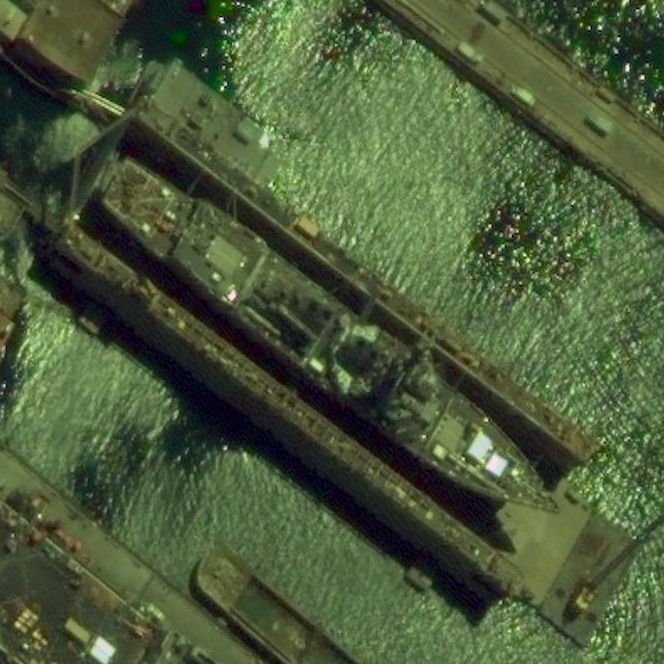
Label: destroyer